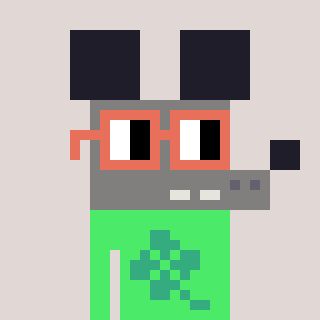
a pixel art character with square orange glasses, a mouse-shaped head and a teal-colored body on a warm background